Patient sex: F
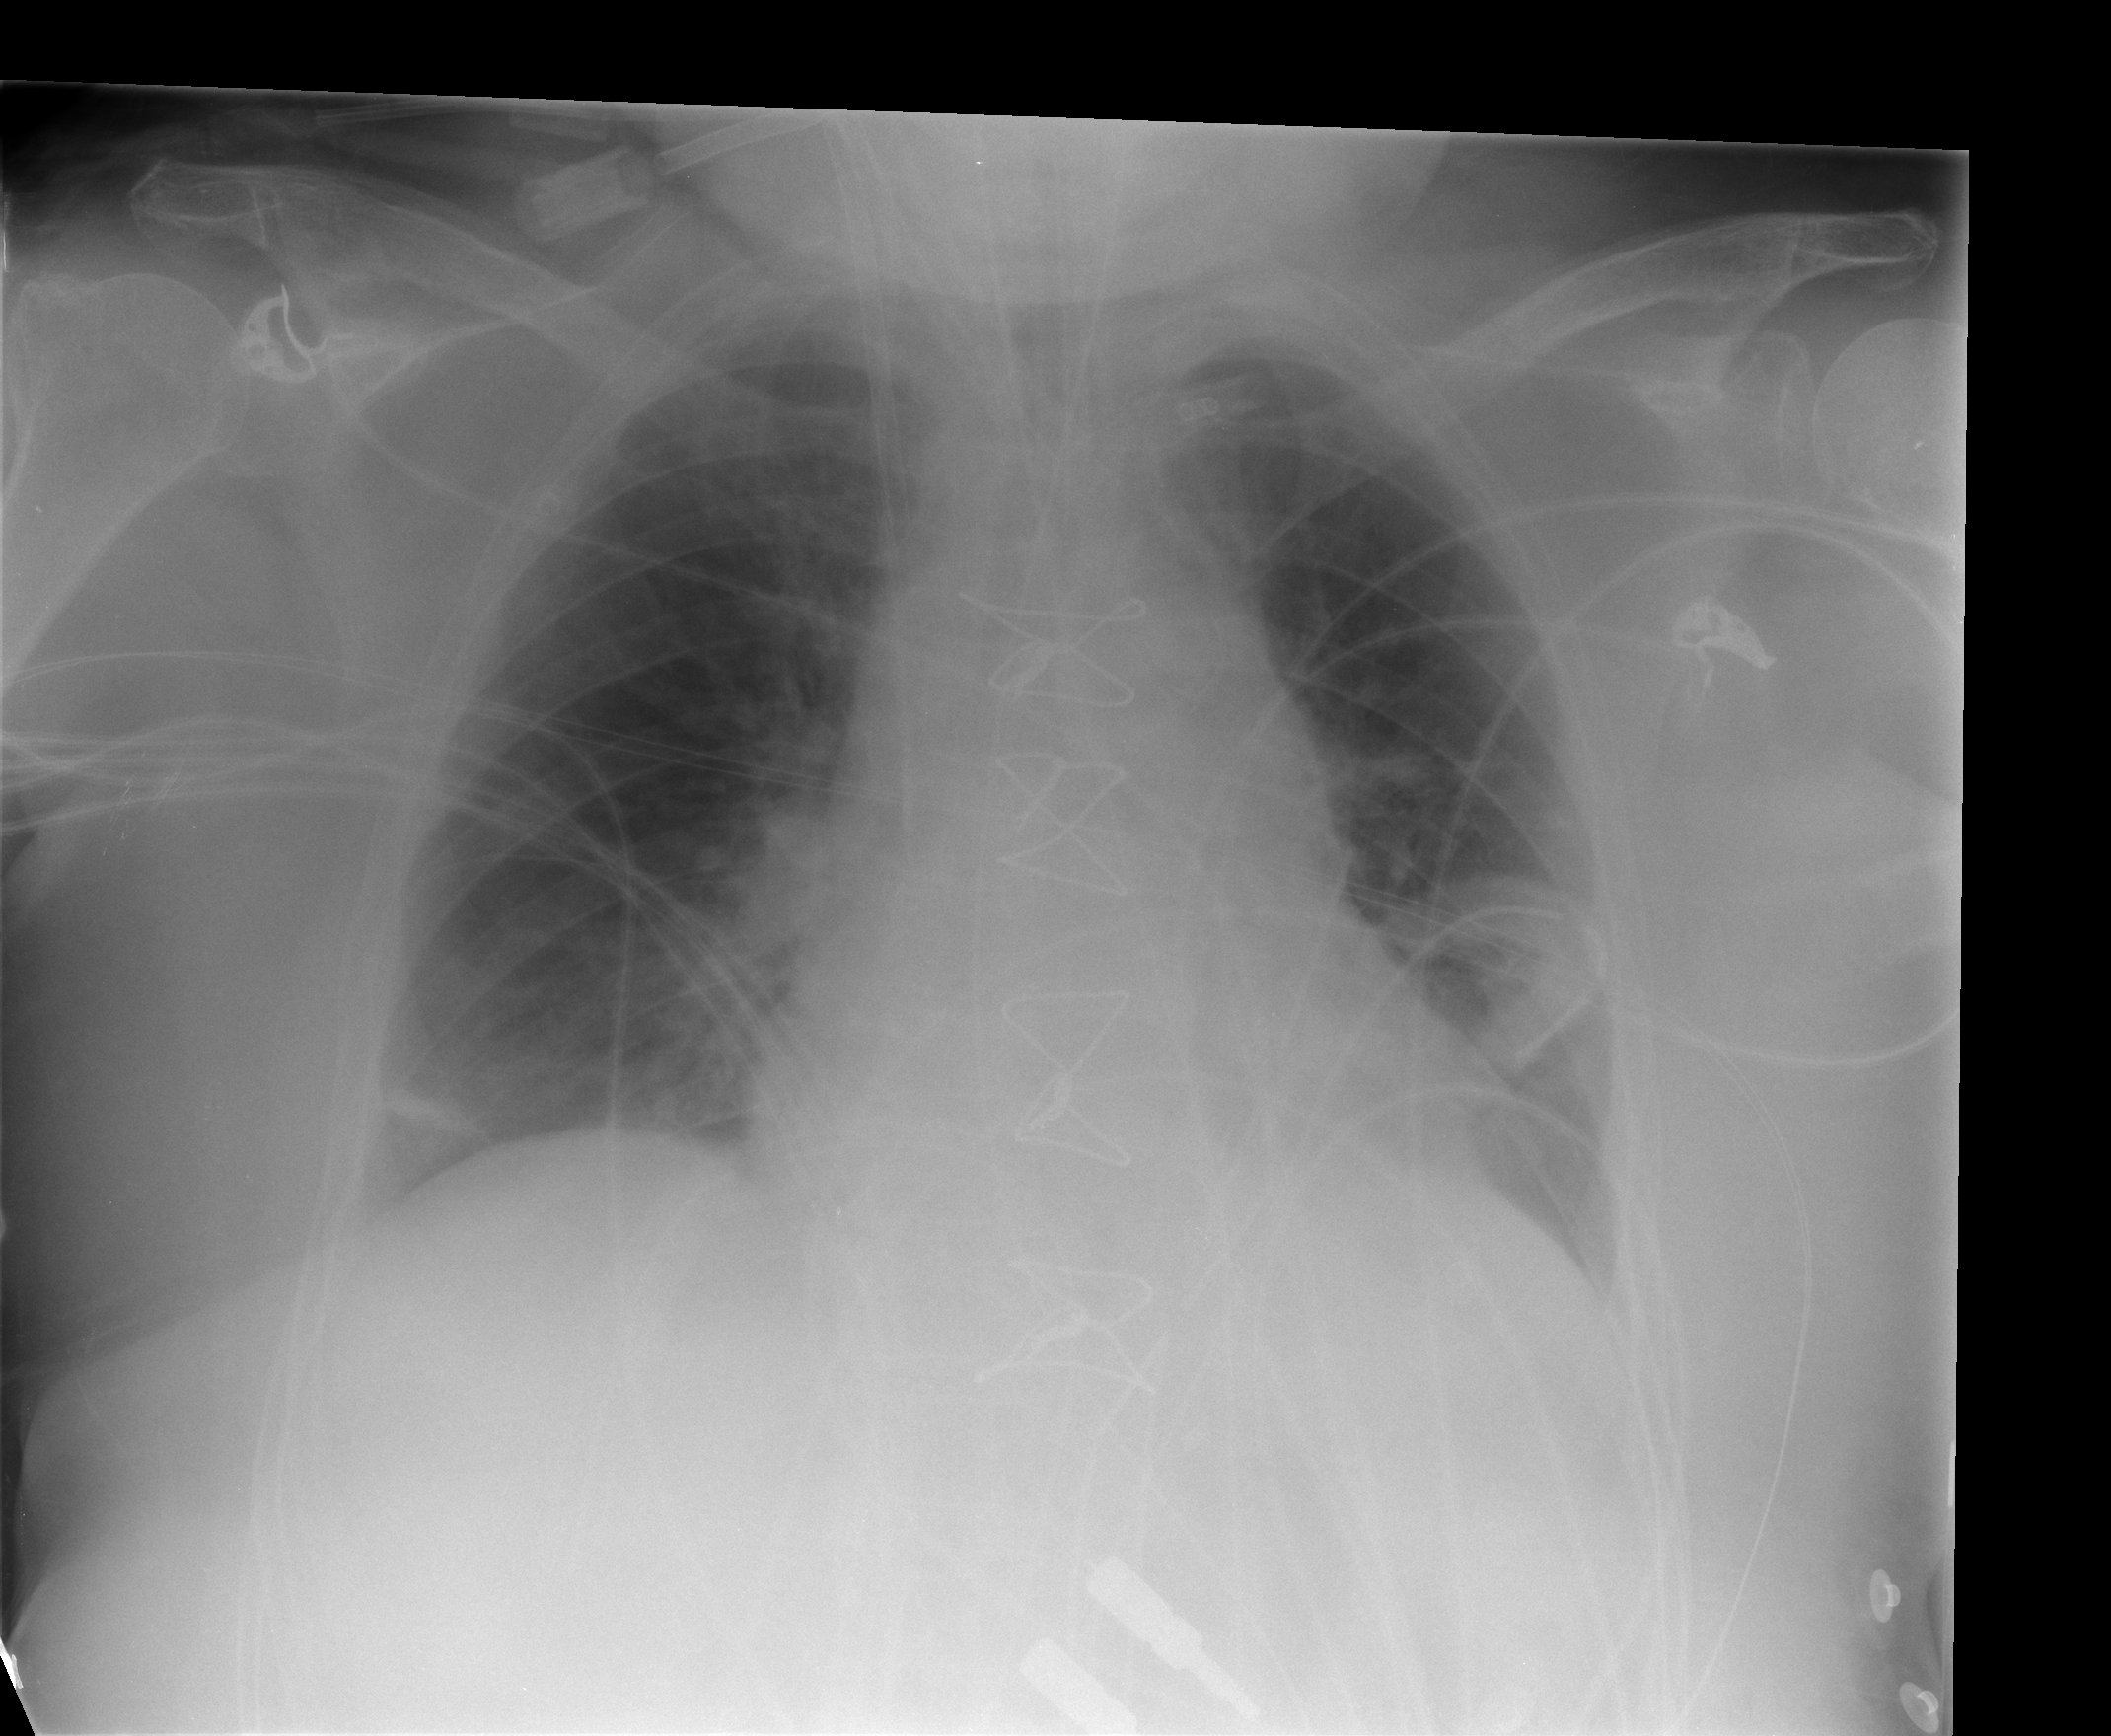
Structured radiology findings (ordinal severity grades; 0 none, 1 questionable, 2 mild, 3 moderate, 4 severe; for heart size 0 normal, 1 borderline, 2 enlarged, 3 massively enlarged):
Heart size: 1
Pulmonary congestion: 1
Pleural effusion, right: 0
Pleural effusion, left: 0
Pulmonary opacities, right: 0
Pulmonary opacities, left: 0
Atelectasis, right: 2
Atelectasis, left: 0